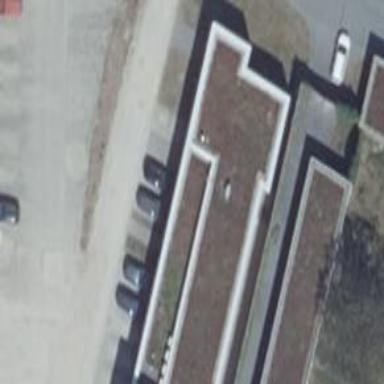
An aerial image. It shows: Building with flat grass-covered roof. The building is silver in color.